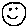
Label: smiley face